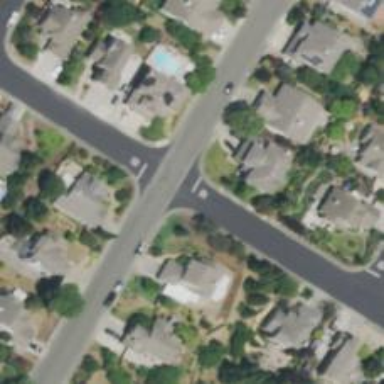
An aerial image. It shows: Road with stop sign.